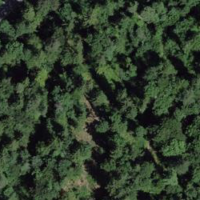
EUNIS habitat code: 43
Species observed at this site:
Fagus sylvatica